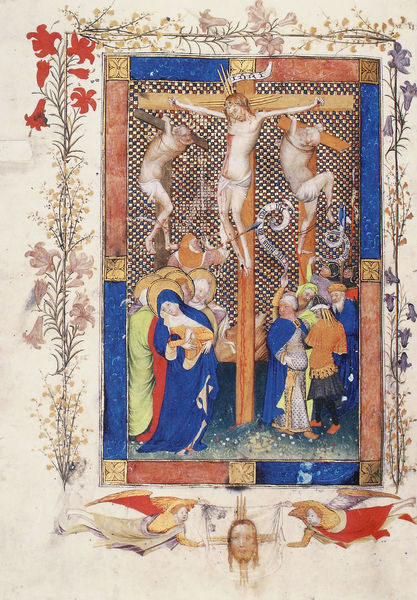
Titel: Hoya - Missale
Künstler: Meister des Zweder van Culemborg
Standort: Herstellungsort: Utrecht (EU - NL)
Institution: Münster, Universitäts- und Landesbibliothek
Schlagwörter: blau, kopf, frauen, menschen, blumen, zeichnung, rot, tuch, bibel, rahmen, drei, engel, ranken, papier, farbe, figuren, abbild, kreuz, illustration, lilie, blumenornament, christus, jesus, kreuzigung, schmerz, antlitz, maria, gekreuzigter, schächer, buchmalerei, inri, vera icon, stundenbuch, jesus am kreuz, turiner grabtuch, rote lilien